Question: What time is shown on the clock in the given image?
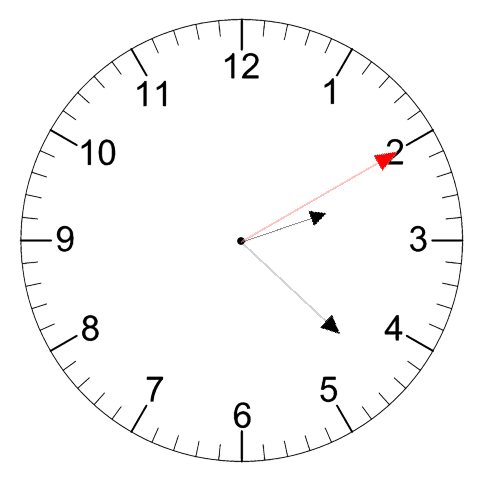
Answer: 02:22:10